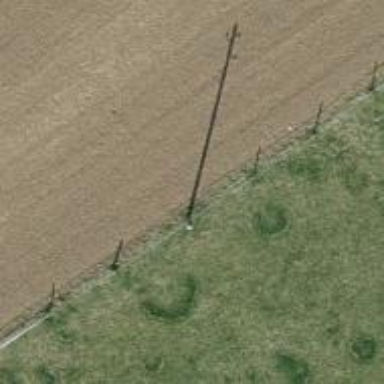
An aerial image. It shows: Power pole.